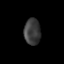
Tissue: lung
Cell type: Epithelial cells
Senescence score: 0.5537
Nuclear area (px): 422
Mean DAPI intensity: 60.268